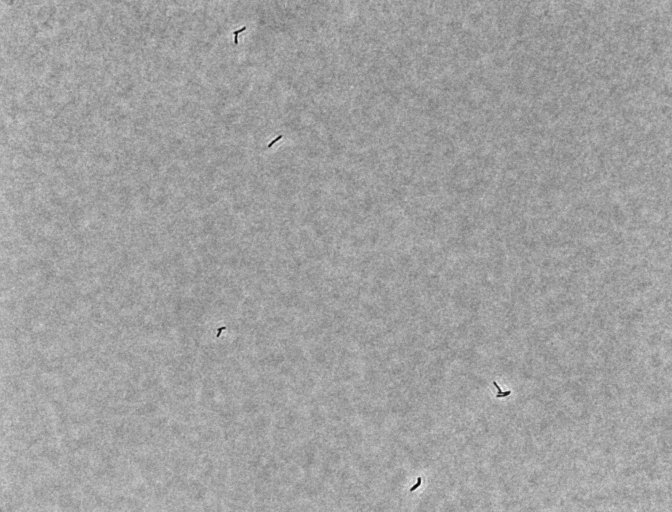
Phase contrast microscopy, 20x objective, 3 h incubation